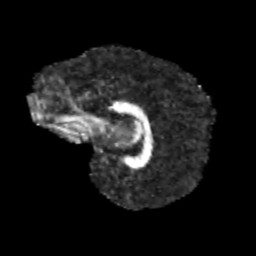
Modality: FA
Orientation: sagittal
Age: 13
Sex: male
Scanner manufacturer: siemens
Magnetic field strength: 3 T
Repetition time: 3.8 s
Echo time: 0.07 s